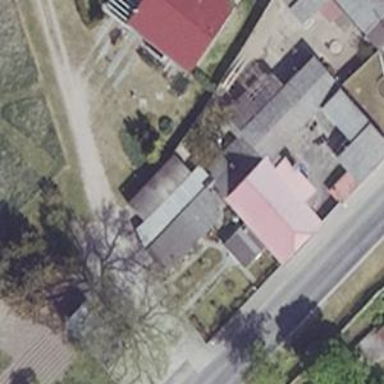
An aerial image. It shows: Flat roof building with grey roof.